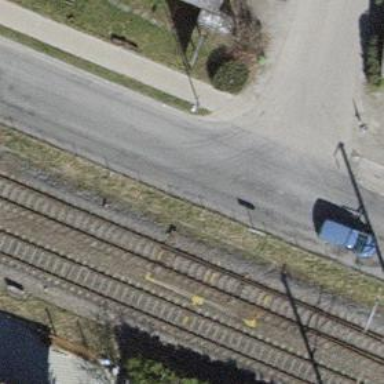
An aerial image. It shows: Railway switch.